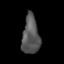
Tissue: skin
Cell type: Epithelial cells
Senescence score: 0.2573
Nuclear area (px): 650
Mean DAPI intensity: 86.358